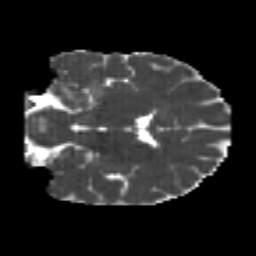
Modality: MD
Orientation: coronal
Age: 22
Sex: male
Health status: healthy
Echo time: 0.074 s